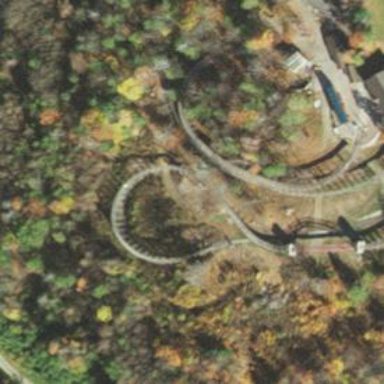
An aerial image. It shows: Miniature railway bridge.